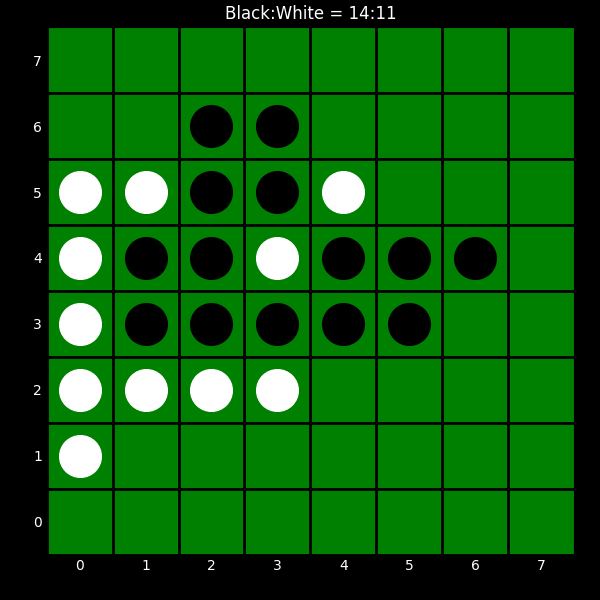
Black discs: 14
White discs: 11